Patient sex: F
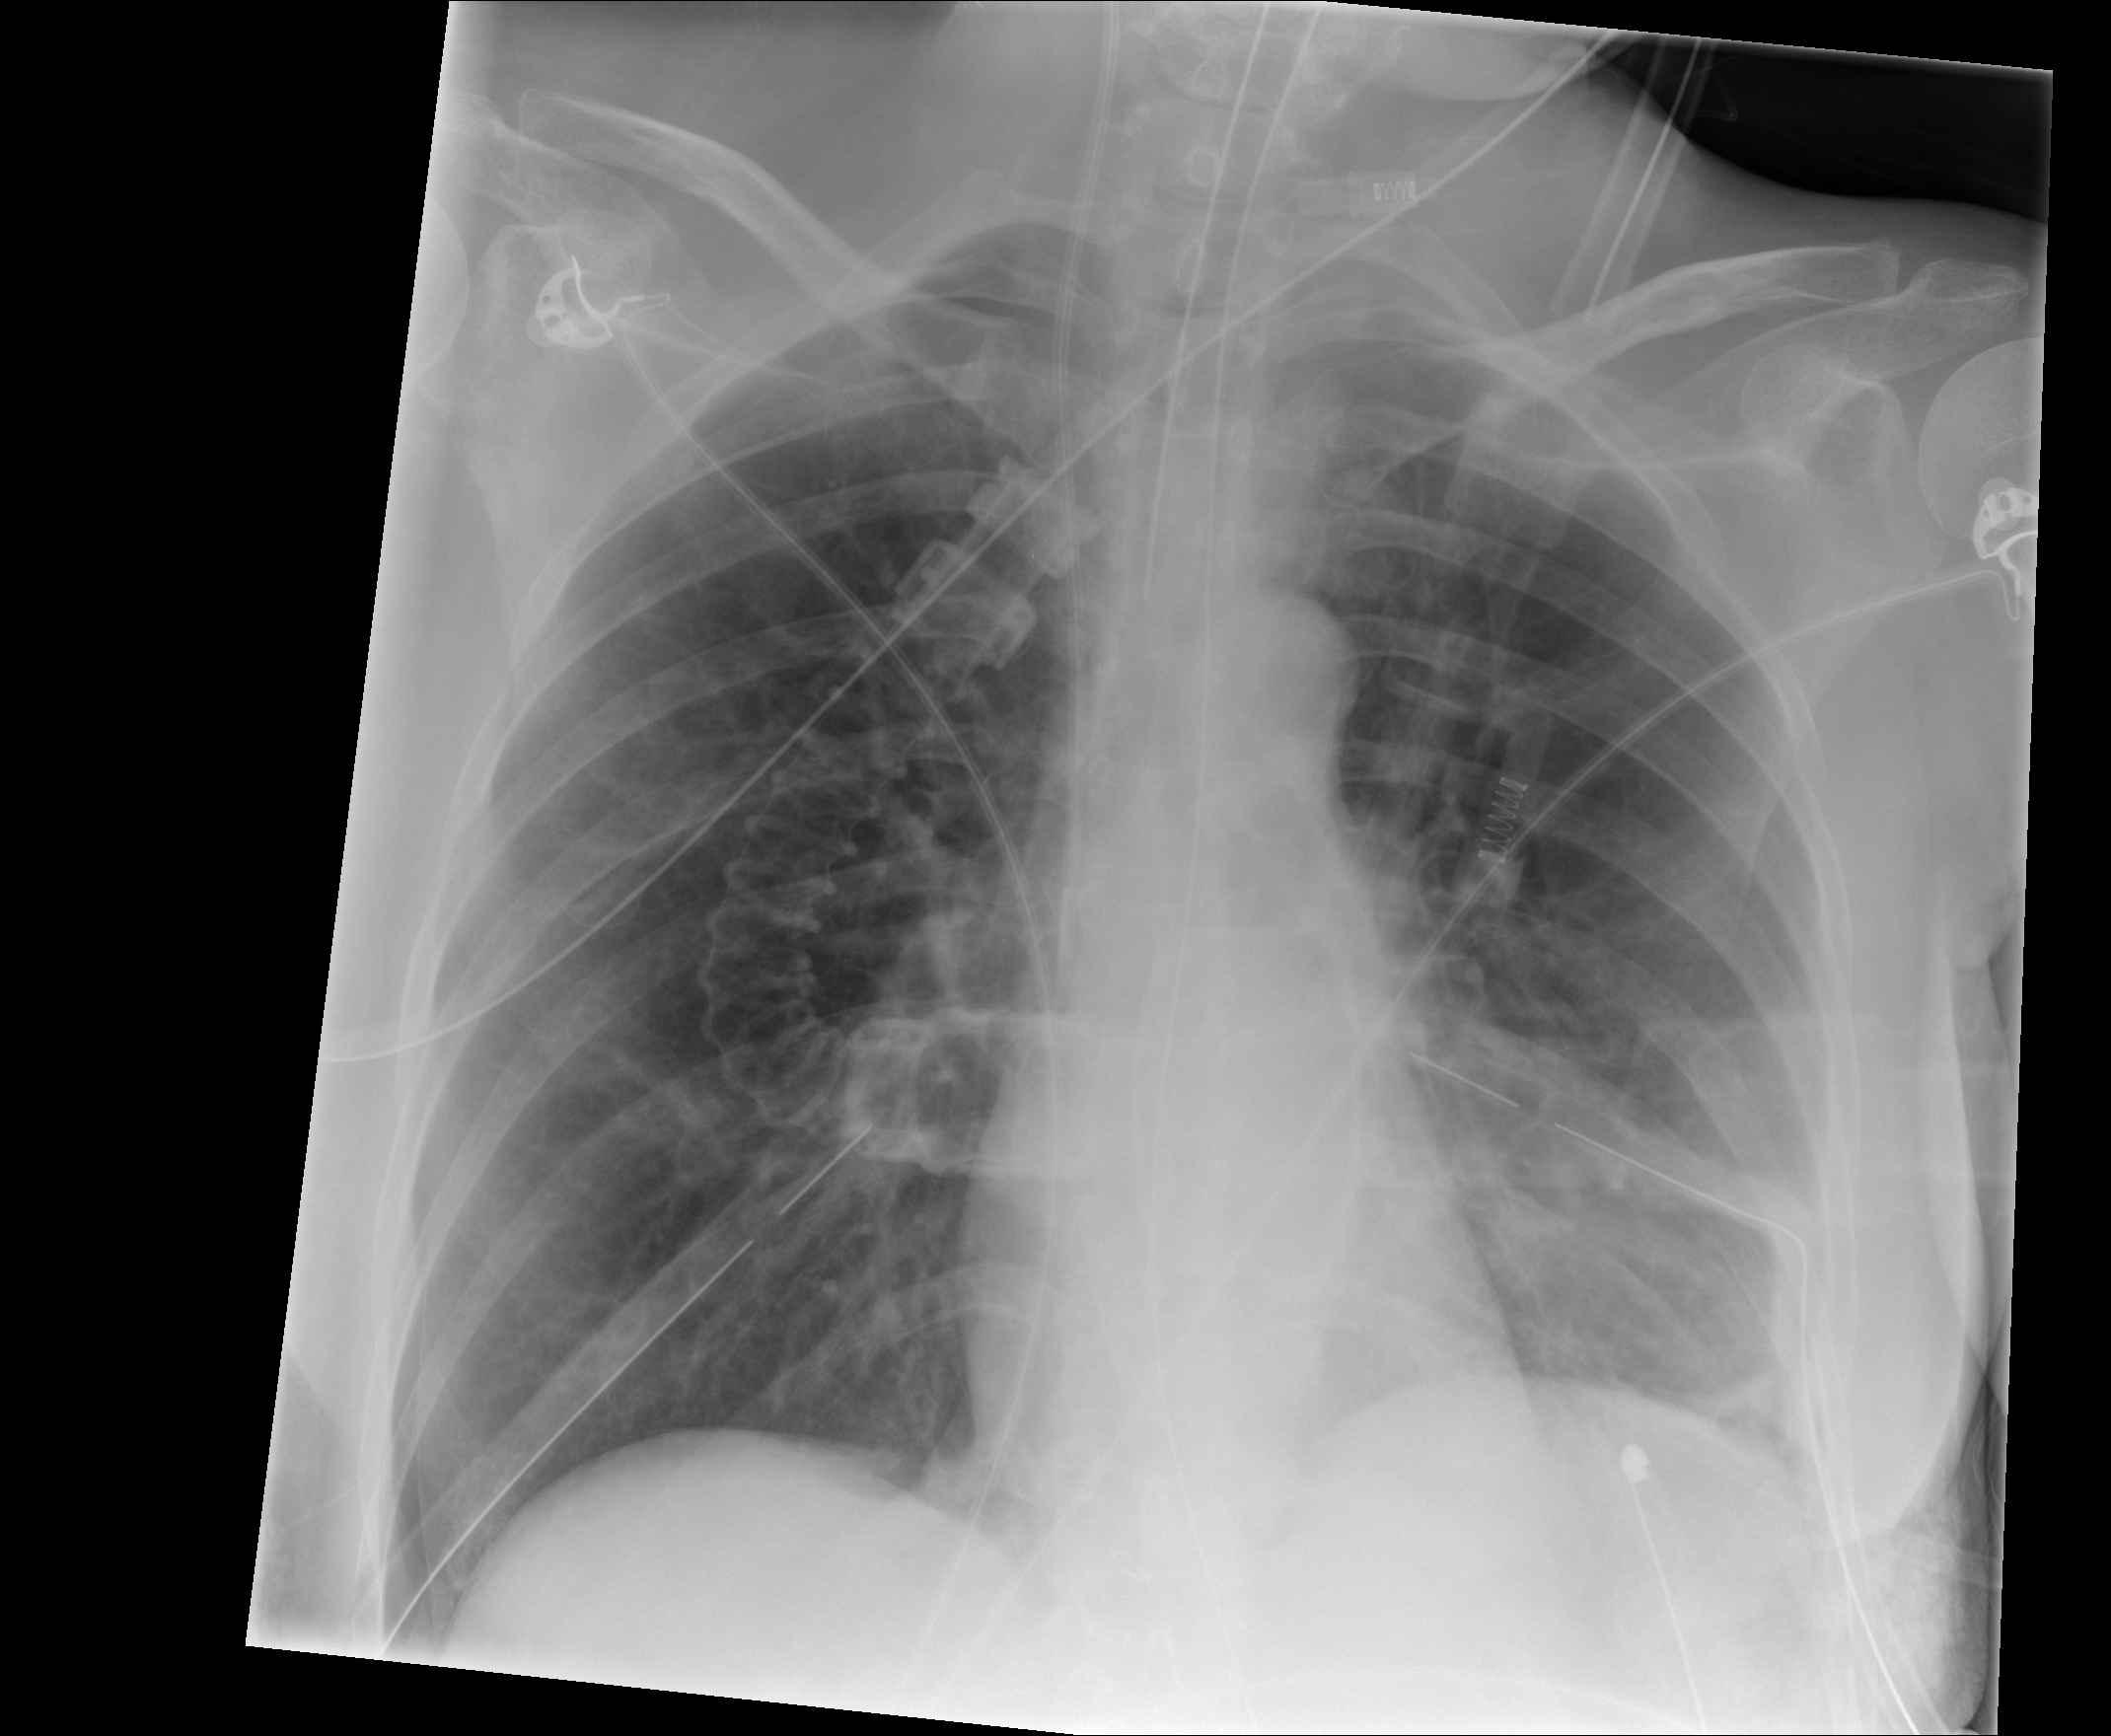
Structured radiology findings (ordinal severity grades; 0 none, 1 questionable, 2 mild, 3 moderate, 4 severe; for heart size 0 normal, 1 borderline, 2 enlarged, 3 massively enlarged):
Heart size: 0
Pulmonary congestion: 0
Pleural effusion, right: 0
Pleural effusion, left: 2
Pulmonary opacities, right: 0
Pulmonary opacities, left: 0
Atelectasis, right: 0
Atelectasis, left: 2